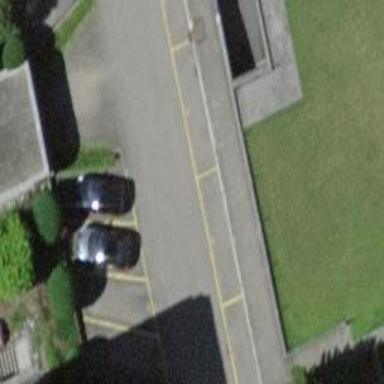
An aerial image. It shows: Parking lane for vehicles.